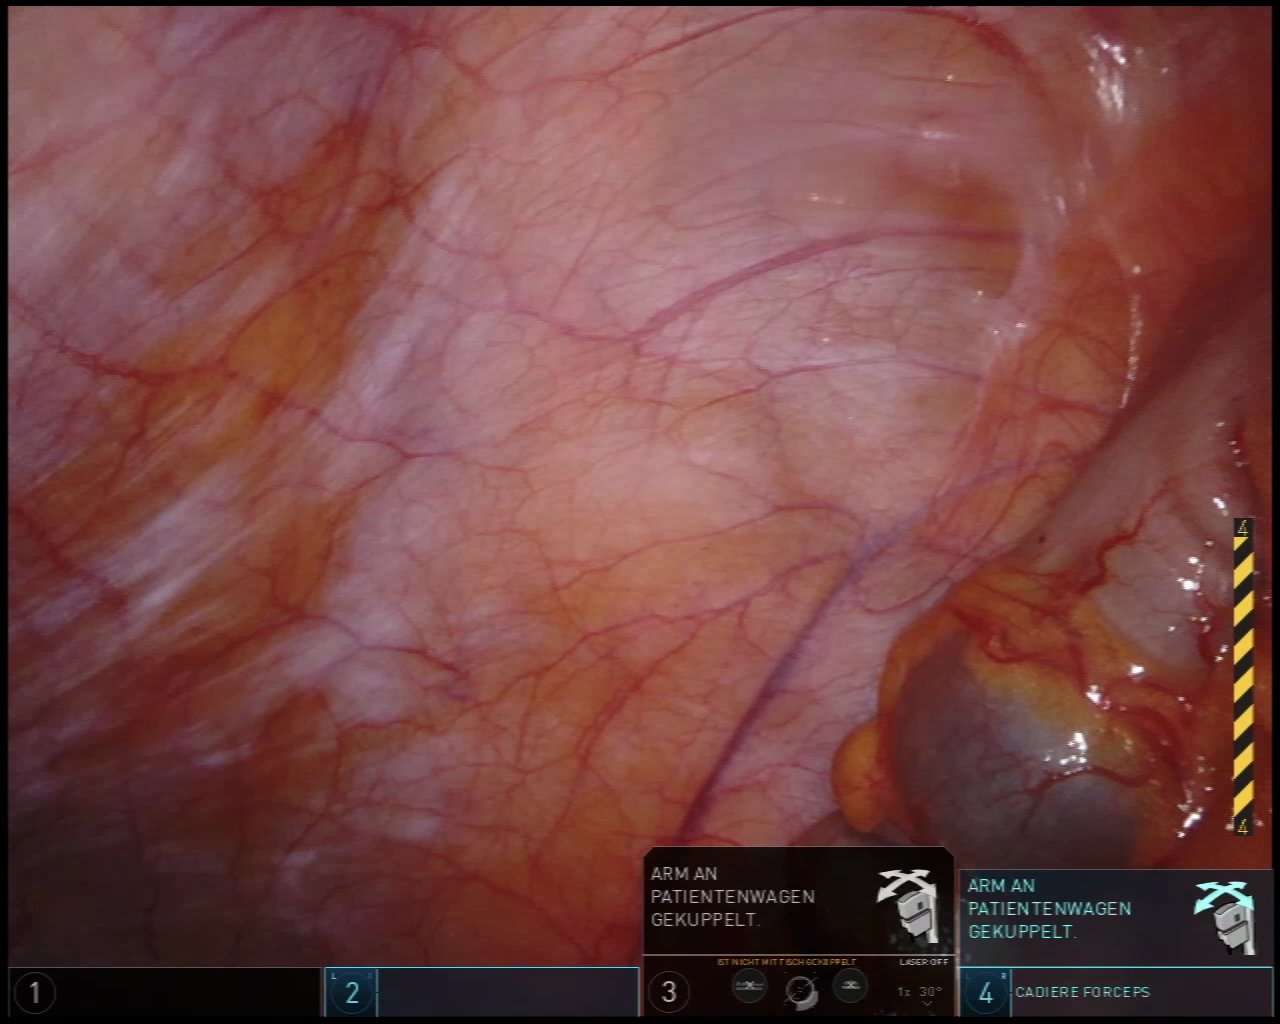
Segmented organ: colon
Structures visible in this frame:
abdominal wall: no
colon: yes
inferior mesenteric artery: no
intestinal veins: no
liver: no
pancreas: no
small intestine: yes
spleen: no
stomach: no
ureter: no
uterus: no
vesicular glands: no